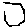
Label: hexagon